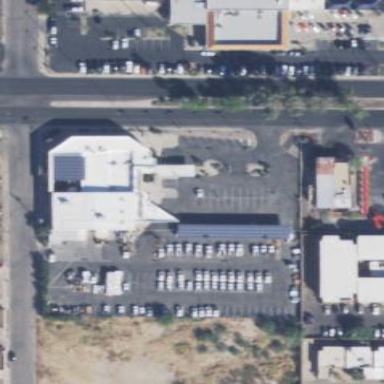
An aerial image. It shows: Building housing car shop.